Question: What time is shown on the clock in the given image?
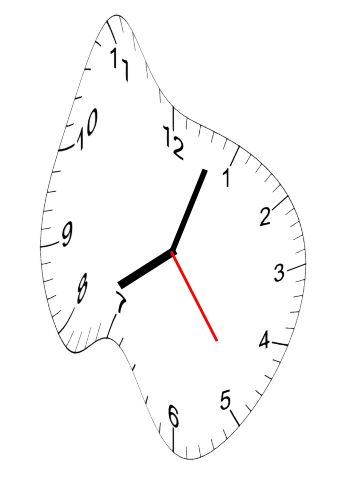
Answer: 08:03:24